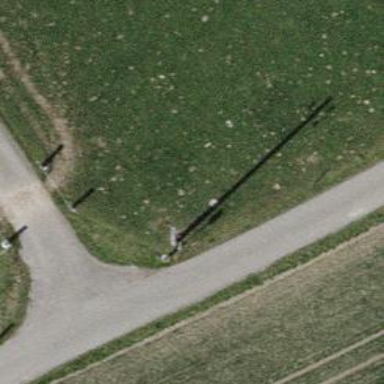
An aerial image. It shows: Minor power line.